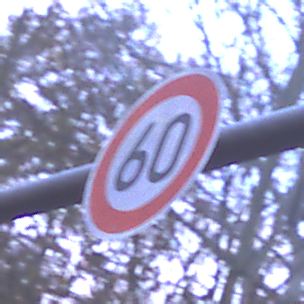
Verkehrszeichen: Geschwindigkeit60
Umgebung: Outdoor, Suburban
Tageszeit: Night
Wetter: PartlyCloudy
Licht: Artificial
Jahreszeit: NotSpecified
Kontrast: LowContrast